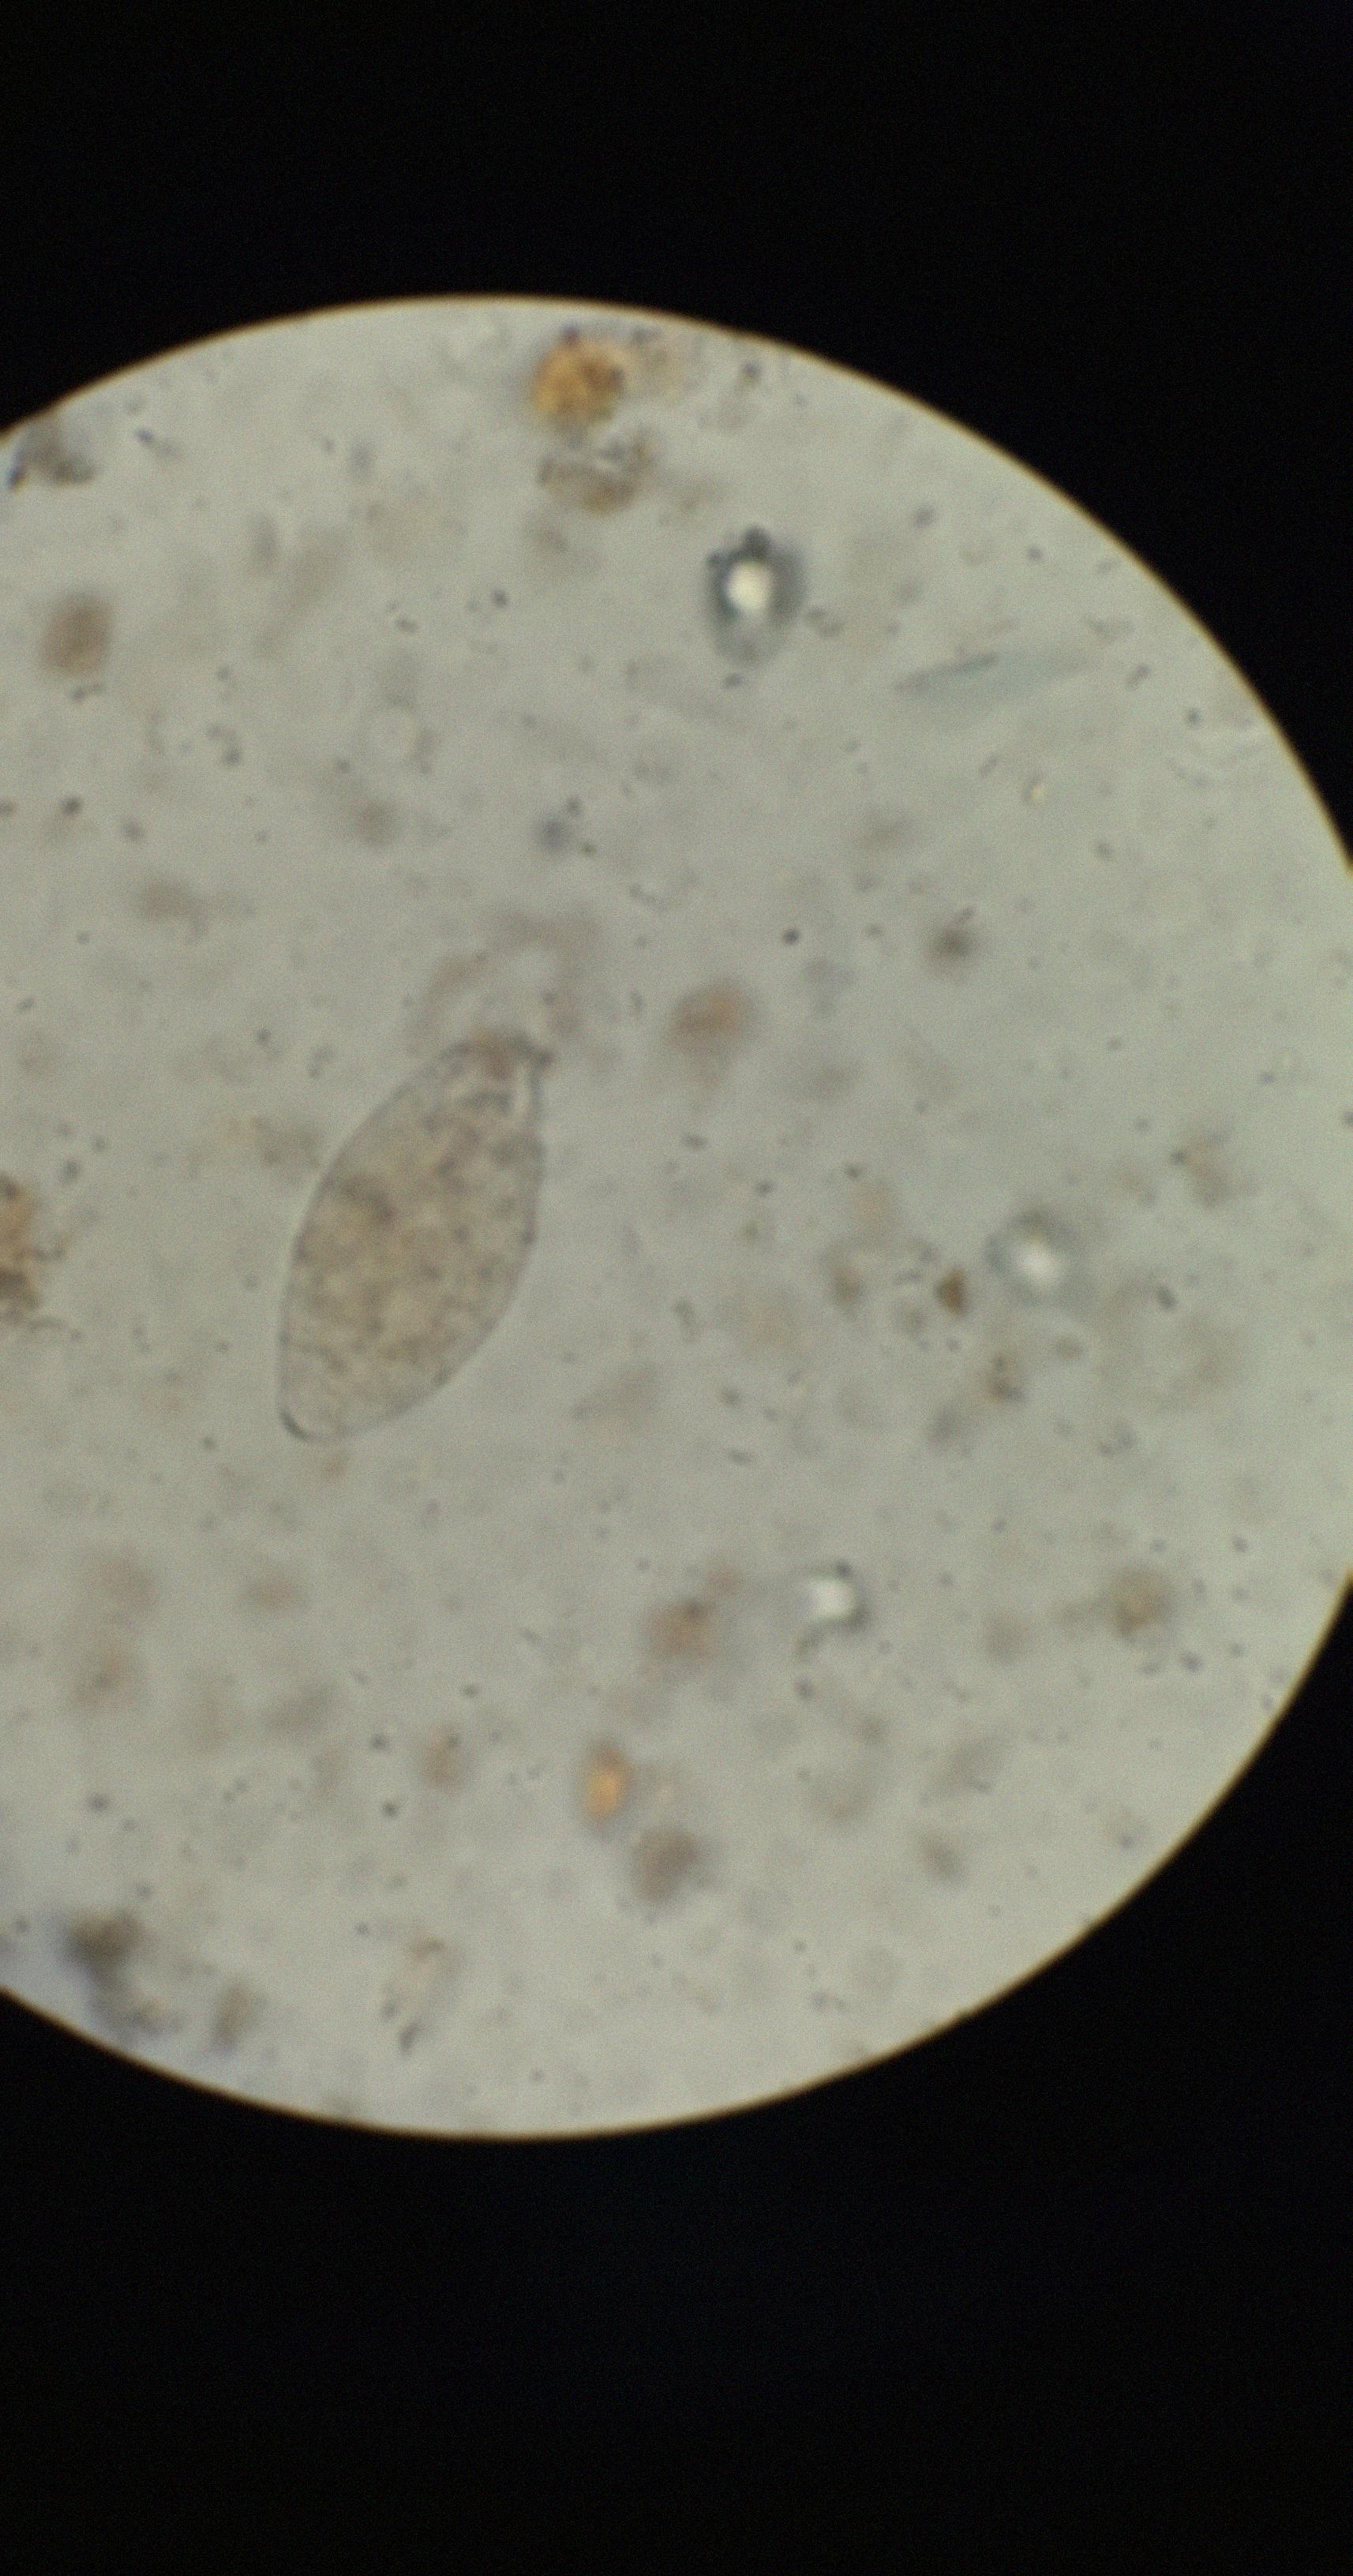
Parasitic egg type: Fasciolopsis buski